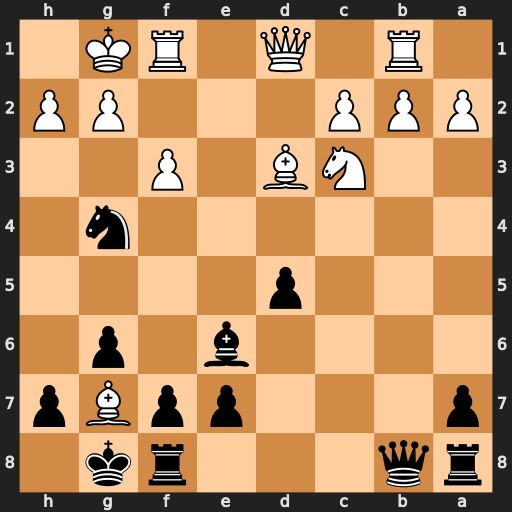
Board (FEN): rq3rk1/p3ppBp/4b1p1/3p4/6n1/2NB1P2/PPP3PP/1R1Q1RK1
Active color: b
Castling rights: -
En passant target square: -
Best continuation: Qxh2#